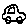
Label: car